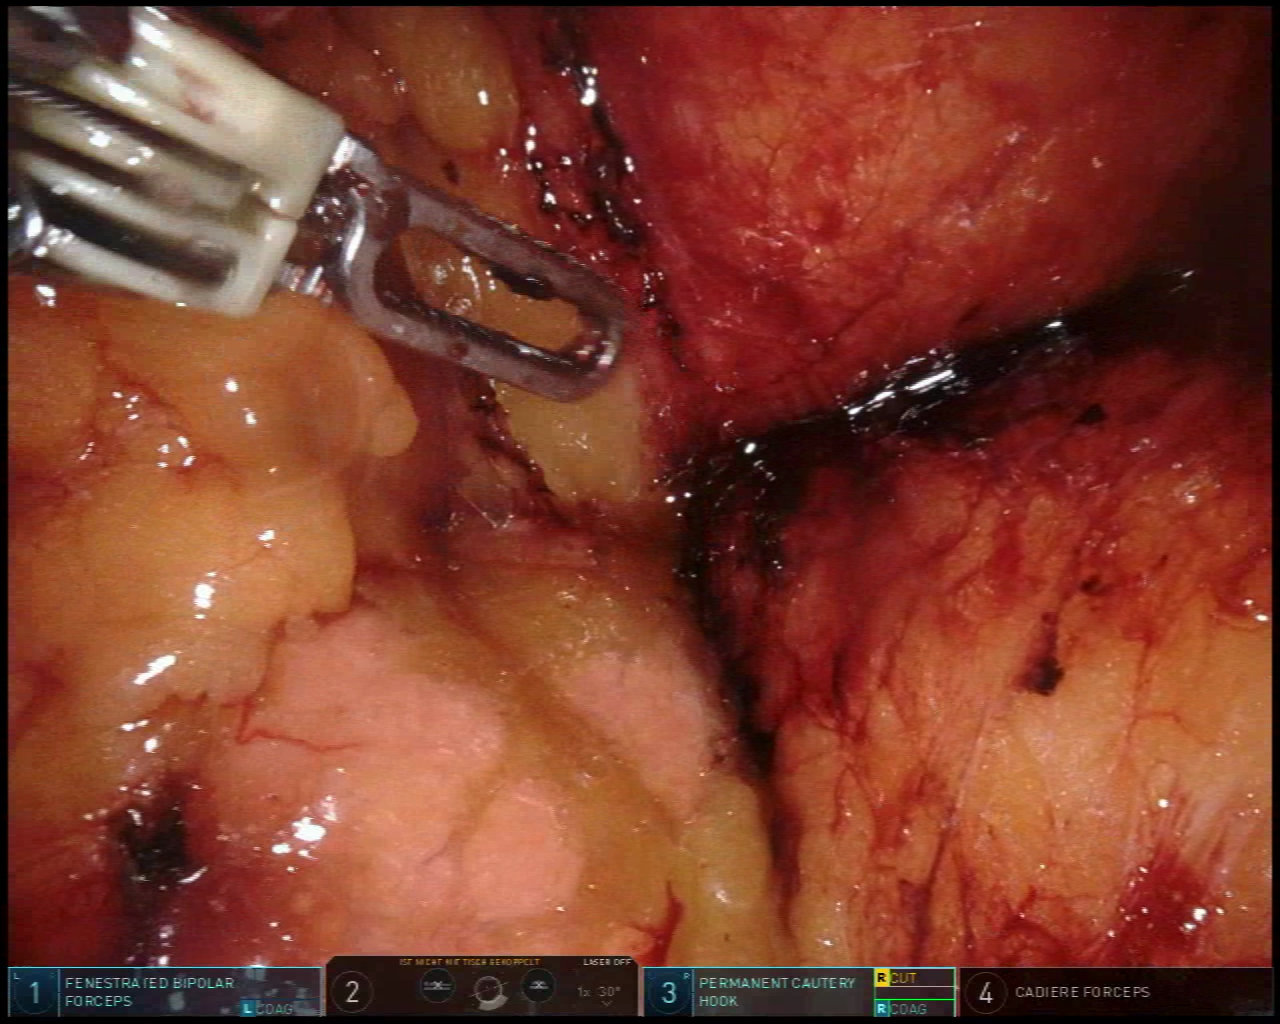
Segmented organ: pancreas
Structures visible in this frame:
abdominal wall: no
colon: no
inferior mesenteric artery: no
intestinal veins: no
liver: no
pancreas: yes
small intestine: no
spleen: no
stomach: no
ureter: no
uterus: no
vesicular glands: no